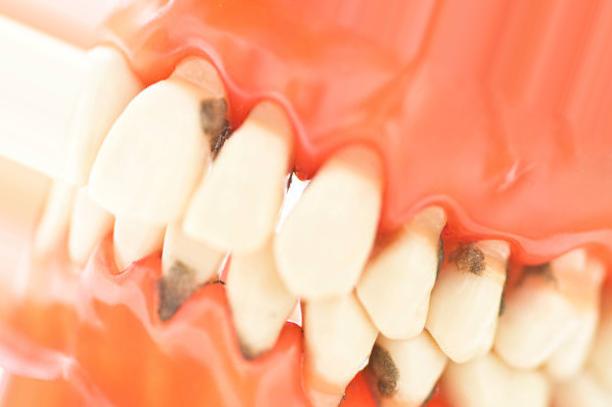
Condition: Caries